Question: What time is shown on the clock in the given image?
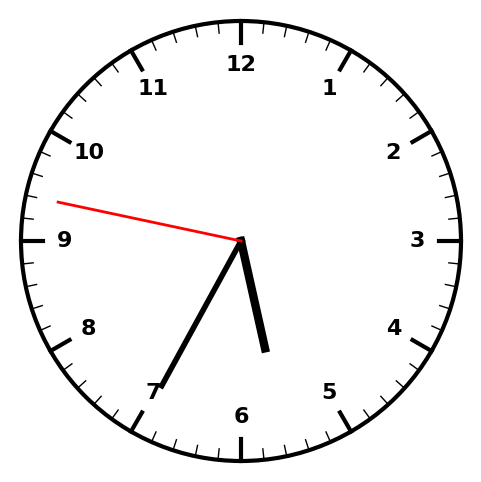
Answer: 05:34:47